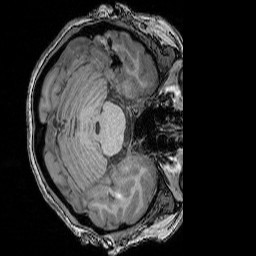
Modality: T1w
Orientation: axial
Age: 53
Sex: female
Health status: ill
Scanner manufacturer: siemens
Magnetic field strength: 3 T
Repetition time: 1.7 s
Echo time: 0.00418 s